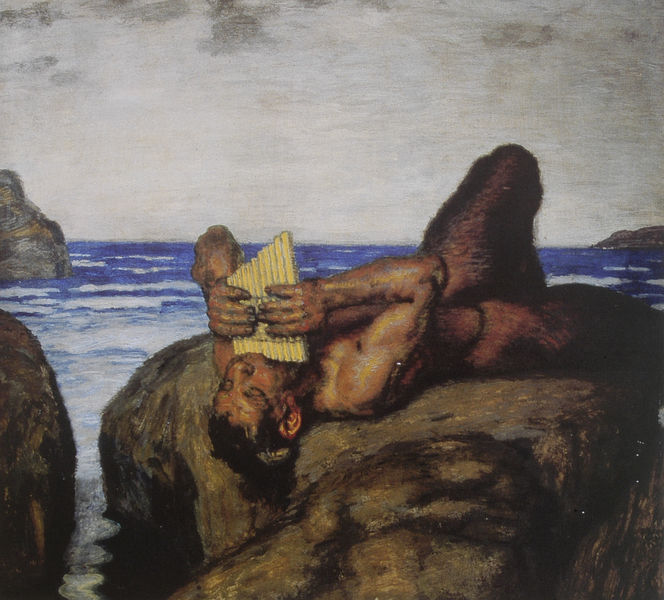
Titel: "Blasender Faun"
Künstler: Franz von Stuck
Standort: München
Institution: Villa Stuck
Schlagwörter: akt, blau, dunkel, felsen, gemälde, hand, haut, himmel, kopf, körper, mann, meer, nackt, schatten, wasser, weiß, wolken, gelb, impressionismus, see, ufer, braun, finger, grau, hell, nase, ohr, orange, schwarz, rot, symbolismus, arm, arme, augen, helld, mensch, stein, steine, hände, horizont, natur, weite, sonne, haare, realismus, musik, ohren, schulter, beine, bewölkt, fell, huf, hufe, bein, gischt, küste, strand, welle, wellen, liegen, afrika, fels, hellbraun, amerika, brandung, stranden, wogen, jugendstil, spielen, muskeln, musizieren, stuck, liegend, oberschenkel, schenkel, oberkörper, ozean, indigo, spiel, bedeckt, mythologie, spielend, spielt, flöte, dunkelhäutig, teufel, satyr, böcklin, faun, mythos, pan, hingabe, fabelwesen, griechenland, hörner, villa stuck, arnold, arnold böcklin, behaarung, blasen, böklin, der spitzenreiter ist wieder d, deutschrömer, es hakt wieder, flöten, franz von stuck, mythen, panflöte, seit 80 punkten, flötenspiel, dunkelhaarig, meeresbucht, indianer, musekln, behaart, südamerika, farbiger, syrinx, liegnd, fläte, blasend, mthoy